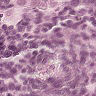
Metastatic tissue present: yes